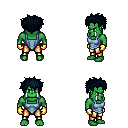
a pixel art fantasy rpg character, male body template, orc, green skin, blue vest, gold greaves, raven bedhead hairstyle, gold gloves, four views (front, back, left, right), 2x2 character sprite sheet, small pixel art, hard edges, no anti-aliasing